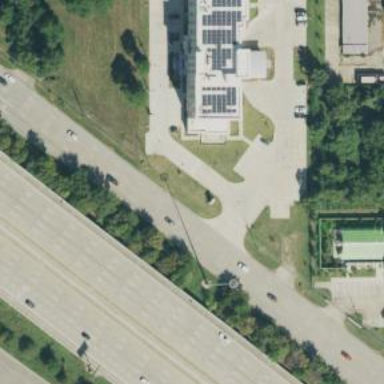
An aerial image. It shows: Secondary road with frontage road.